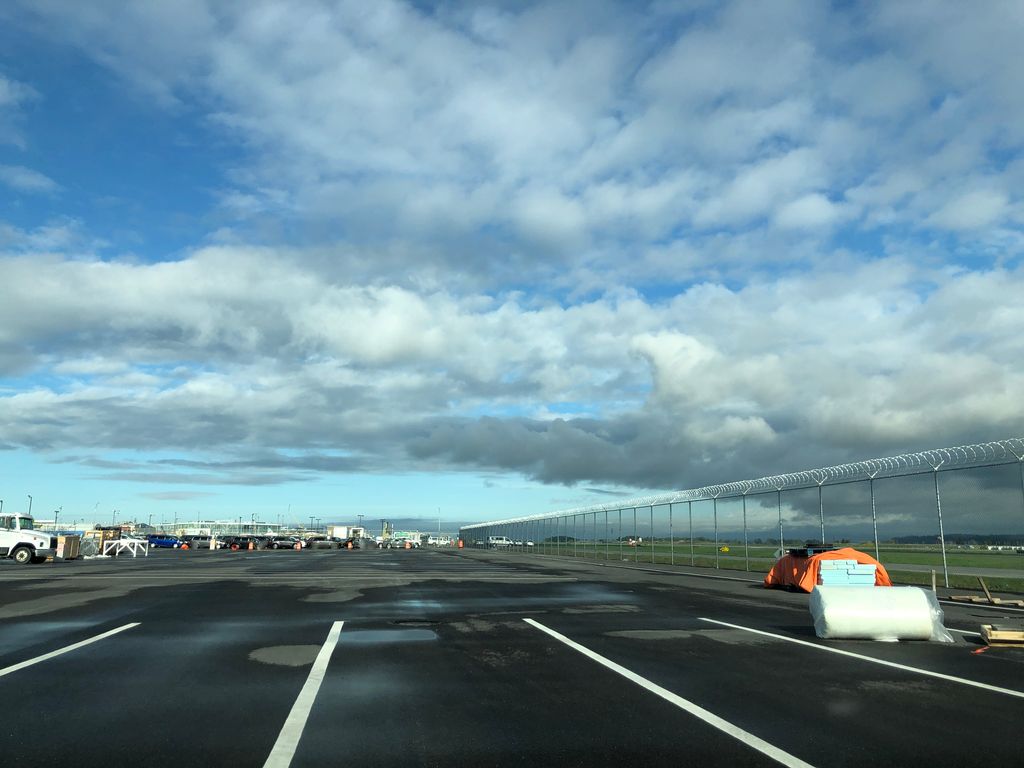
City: vancouver